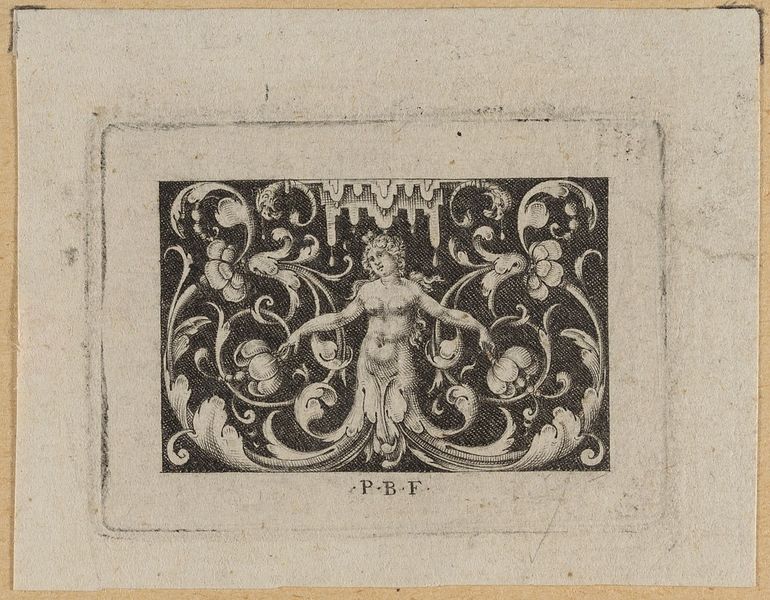
Titel: Füllung, Blatt aus der Folge 'Varii Generis Opera Aurifabris Necessaria, Paulus B. F. & Ex.'
Künstler: Paul Birckenholtz
Standort: Hamburg
Institution: Museum für Kunst und Gewerbe Hamburg
Schlagwörter: akt, blume, frau, holz, ornament, mensch, rahmen, bildnis, figur, pflanze, ranken, papier, grafik, graphik, monochrom, fotografie, photographie, antike, buch, rechteck, druck, druckgraphik, druckgrafik, stich, kupfer, illustration, gestalten, antik, fabelwesen, blumenranken, kupferstich, ungeheuer, monster, groteske, arkanthus, fabeltier, rankenwerk, fabeltiere, rankenornament, wasserwesen, gerippt, zwitterwesen, monstrum, reproduktionen, druckerzeugnisse, ornamentstich, vorlageblätter, mythische figur, pbf